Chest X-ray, AP view. Patient: 58 years old, sex M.
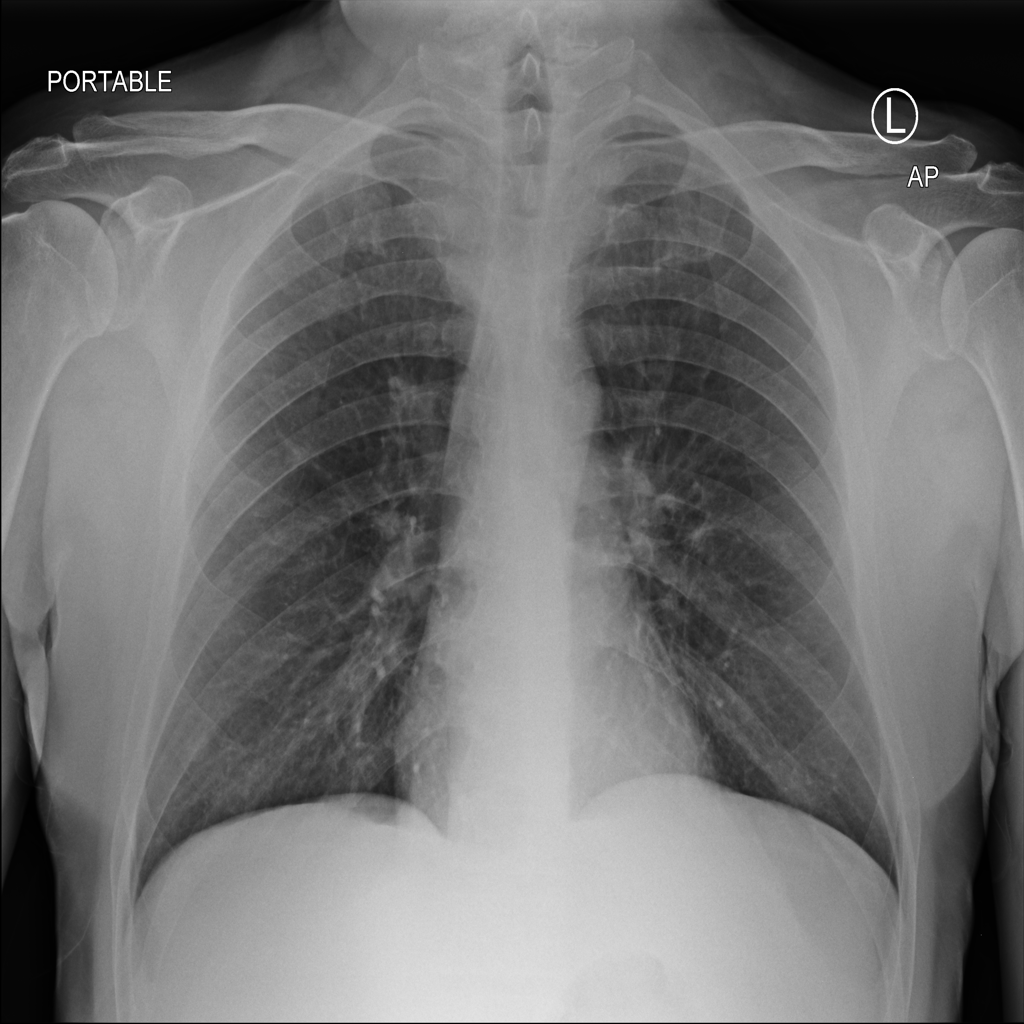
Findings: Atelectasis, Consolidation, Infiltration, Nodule